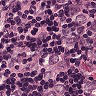
Metastatic tissue present: yes